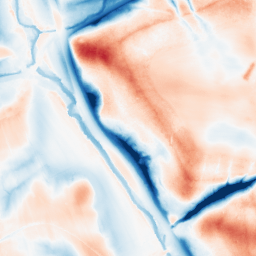
Category: trend_removal
Decomposition family: local_polynomial
Decomposition parameters: window_size: 51
degree: 1
Upsampling method: quartic
Upsampling parameters: scale: 8
Upsampling scale: 8